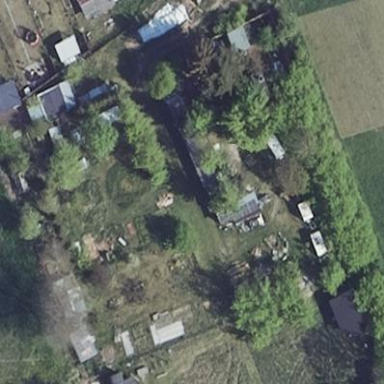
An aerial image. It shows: Allotments area.